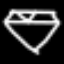
Label: diamond